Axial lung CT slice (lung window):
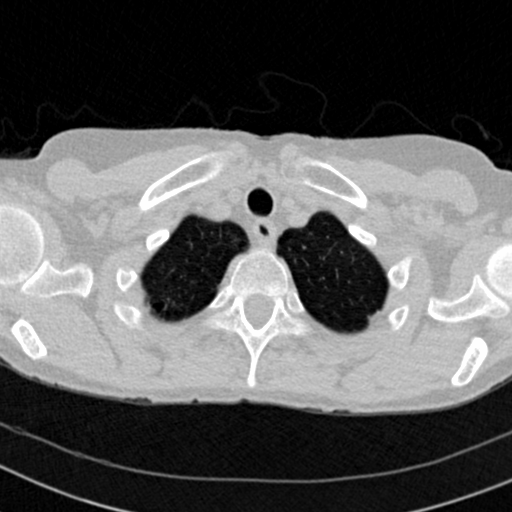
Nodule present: no